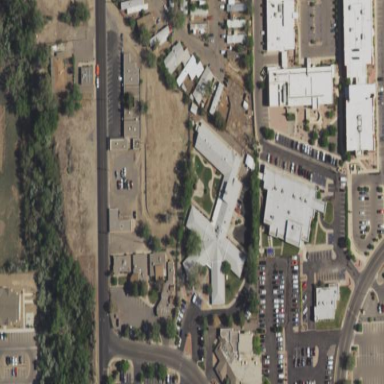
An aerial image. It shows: Healthcare clinic.